Field crop: maize
Growth stage: 2
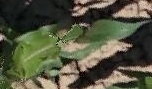
Species: maize